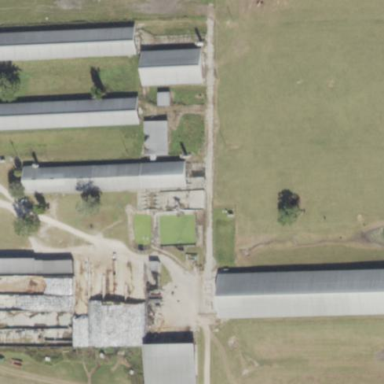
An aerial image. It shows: Dairy farmyard.